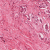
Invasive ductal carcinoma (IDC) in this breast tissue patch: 1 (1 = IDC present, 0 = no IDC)